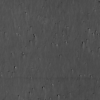
Label: not_dusty